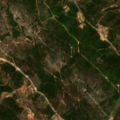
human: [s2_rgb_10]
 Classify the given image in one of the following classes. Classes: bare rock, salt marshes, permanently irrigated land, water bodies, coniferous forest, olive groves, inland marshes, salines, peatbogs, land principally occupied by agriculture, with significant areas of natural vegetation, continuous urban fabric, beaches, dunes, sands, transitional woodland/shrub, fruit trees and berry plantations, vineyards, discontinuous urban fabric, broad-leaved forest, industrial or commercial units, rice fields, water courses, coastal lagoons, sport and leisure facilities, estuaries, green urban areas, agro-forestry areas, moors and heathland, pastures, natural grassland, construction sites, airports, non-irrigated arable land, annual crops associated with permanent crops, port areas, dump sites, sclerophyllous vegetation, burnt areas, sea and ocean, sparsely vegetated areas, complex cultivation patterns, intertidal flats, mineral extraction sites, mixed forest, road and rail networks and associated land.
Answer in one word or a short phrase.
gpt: complex cultivation patterns, transitional woodland/shrub